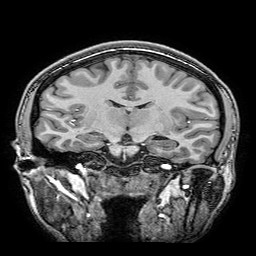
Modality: T1w
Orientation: sagittal
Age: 20
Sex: female
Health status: healthy